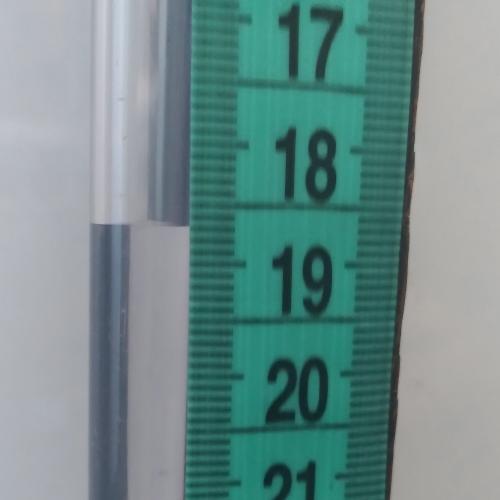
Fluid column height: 18.7 cm